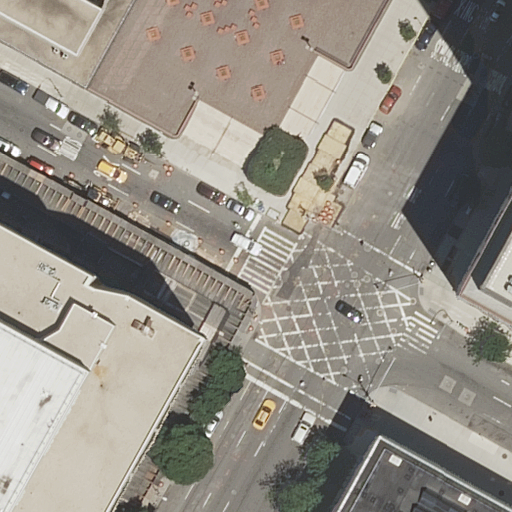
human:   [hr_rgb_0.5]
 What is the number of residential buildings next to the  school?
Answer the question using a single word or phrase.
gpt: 3

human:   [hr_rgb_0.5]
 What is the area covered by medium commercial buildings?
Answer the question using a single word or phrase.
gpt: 0m2

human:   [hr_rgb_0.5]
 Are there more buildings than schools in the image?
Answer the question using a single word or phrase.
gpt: yes

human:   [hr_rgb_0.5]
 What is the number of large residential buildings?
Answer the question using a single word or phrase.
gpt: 2

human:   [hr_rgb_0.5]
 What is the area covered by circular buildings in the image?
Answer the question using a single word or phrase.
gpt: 0m2

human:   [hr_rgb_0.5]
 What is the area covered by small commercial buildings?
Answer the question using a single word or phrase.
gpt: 0m2

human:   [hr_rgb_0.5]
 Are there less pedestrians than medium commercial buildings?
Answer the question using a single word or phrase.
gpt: no

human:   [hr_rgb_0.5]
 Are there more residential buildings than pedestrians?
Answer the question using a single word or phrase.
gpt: yes

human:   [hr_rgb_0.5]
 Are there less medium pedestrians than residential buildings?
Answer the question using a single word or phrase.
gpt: yes

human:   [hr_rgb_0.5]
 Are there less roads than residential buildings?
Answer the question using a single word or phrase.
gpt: no

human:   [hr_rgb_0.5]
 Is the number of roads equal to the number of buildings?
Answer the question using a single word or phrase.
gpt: no

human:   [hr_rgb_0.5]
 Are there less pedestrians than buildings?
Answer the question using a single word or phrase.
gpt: yes

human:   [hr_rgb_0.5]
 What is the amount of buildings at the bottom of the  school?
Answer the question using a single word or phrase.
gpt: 0

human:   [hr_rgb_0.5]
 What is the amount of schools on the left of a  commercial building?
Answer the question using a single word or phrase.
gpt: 0

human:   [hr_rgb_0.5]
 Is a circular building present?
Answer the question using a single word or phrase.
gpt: no

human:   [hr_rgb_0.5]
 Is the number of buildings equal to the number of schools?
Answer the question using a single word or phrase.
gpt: no

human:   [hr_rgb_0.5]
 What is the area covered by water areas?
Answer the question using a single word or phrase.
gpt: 0m2

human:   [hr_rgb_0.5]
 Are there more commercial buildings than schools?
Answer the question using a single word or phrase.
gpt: no

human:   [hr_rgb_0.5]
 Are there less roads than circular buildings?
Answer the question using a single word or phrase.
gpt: no

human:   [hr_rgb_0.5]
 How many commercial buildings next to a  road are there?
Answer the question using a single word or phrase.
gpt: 0

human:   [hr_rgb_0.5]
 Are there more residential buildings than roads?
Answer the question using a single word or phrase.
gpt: no

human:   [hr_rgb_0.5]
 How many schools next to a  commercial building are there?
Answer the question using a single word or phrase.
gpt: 0

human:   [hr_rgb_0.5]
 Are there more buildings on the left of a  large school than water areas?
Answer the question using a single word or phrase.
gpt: no

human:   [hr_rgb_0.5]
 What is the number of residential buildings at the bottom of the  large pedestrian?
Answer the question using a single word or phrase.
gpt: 0

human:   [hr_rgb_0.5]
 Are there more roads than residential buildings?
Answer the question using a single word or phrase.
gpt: no

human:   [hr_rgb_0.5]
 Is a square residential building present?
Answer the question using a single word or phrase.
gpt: no

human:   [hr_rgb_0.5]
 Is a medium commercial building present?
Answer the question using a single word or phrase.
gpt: no

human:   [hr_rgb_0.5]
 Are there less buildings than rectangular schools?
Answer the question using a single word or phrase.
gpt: no

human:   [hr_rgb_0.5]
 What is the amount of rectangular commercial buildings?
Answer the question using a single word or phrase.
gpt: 0

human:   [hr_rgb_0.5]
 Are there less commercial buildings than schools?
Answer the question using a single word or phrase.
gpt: yes

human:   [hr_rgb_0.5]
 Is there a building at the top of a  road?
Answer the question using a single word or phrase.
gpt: yes

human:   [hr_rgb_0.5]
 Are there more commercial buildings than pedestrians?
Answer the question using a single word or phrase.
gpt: no

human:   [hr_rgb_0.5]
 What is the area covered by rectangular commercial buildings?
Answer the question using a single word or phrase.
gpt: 0m2

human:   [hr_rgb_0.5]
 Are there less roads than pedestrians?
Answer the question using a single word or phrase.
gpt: no

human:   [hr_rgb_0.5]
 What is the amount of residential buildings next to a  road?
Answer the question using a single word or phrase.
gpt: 3

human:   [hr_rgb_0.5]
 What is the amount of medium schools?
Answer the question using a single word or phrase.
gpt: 1